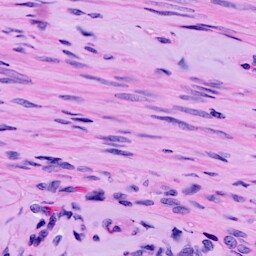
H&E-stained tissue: Ovarian